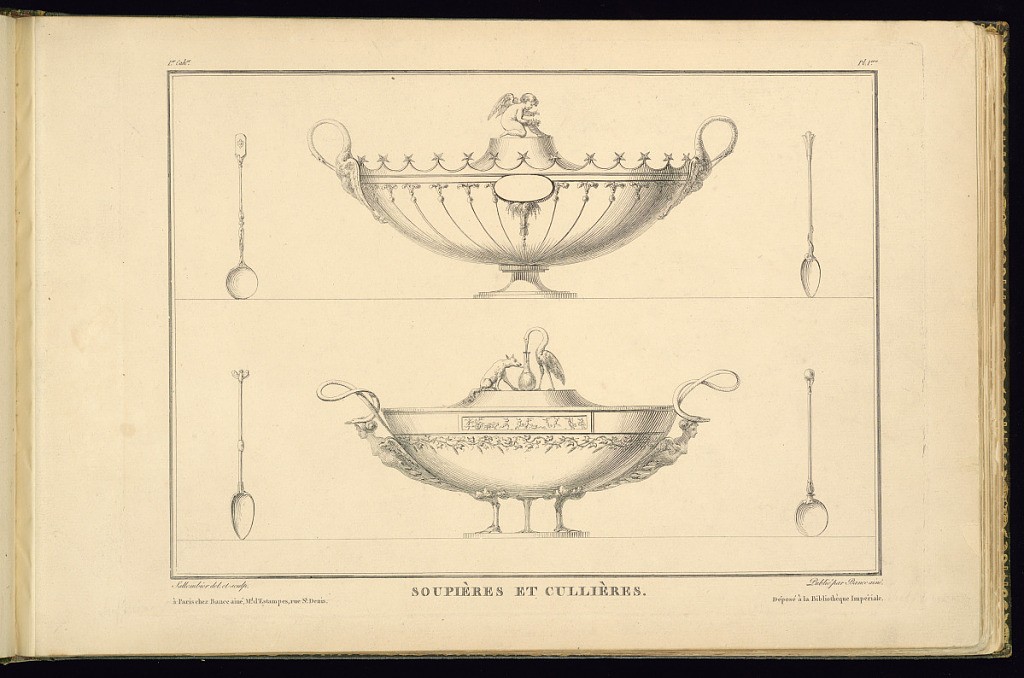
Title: SOUPIÈRES ET CULLIÈRES
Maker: Henri Sallembier, French, ca. 1753 - 1820
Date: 1805
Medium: Etching on paper
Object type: Print
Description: Two designs for soup tureens and four spoons with Empire style motifs. The upper design features a winged putti finial with storks as handles, stars, a cartouche, and fleurons ornament. The lower design includes a fox and stork (crane) drinking from a long-necked vessel (from Aesop's fables) as a finial, with sakes, winged female torsos, foliate branches, and a frieze with figures. The plate is titled, numbered, and signed.